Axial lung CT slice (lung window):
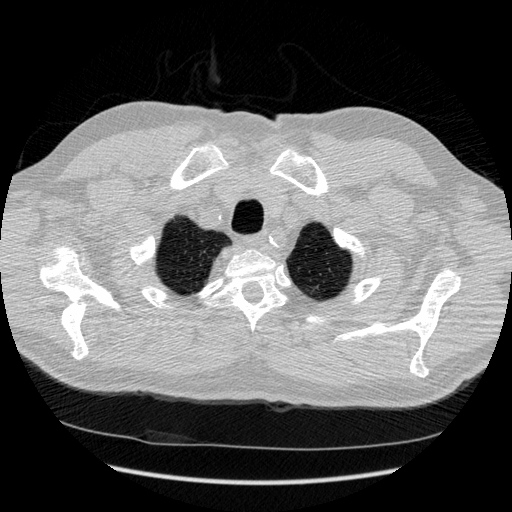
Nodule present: no